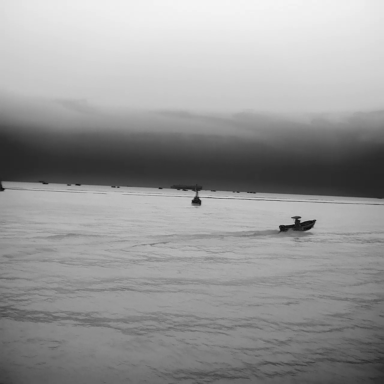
There are two objects shown in the infrared image, including a canoe, and a sailboat.